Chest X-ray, AP view. Patient: 42 years old, sex M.
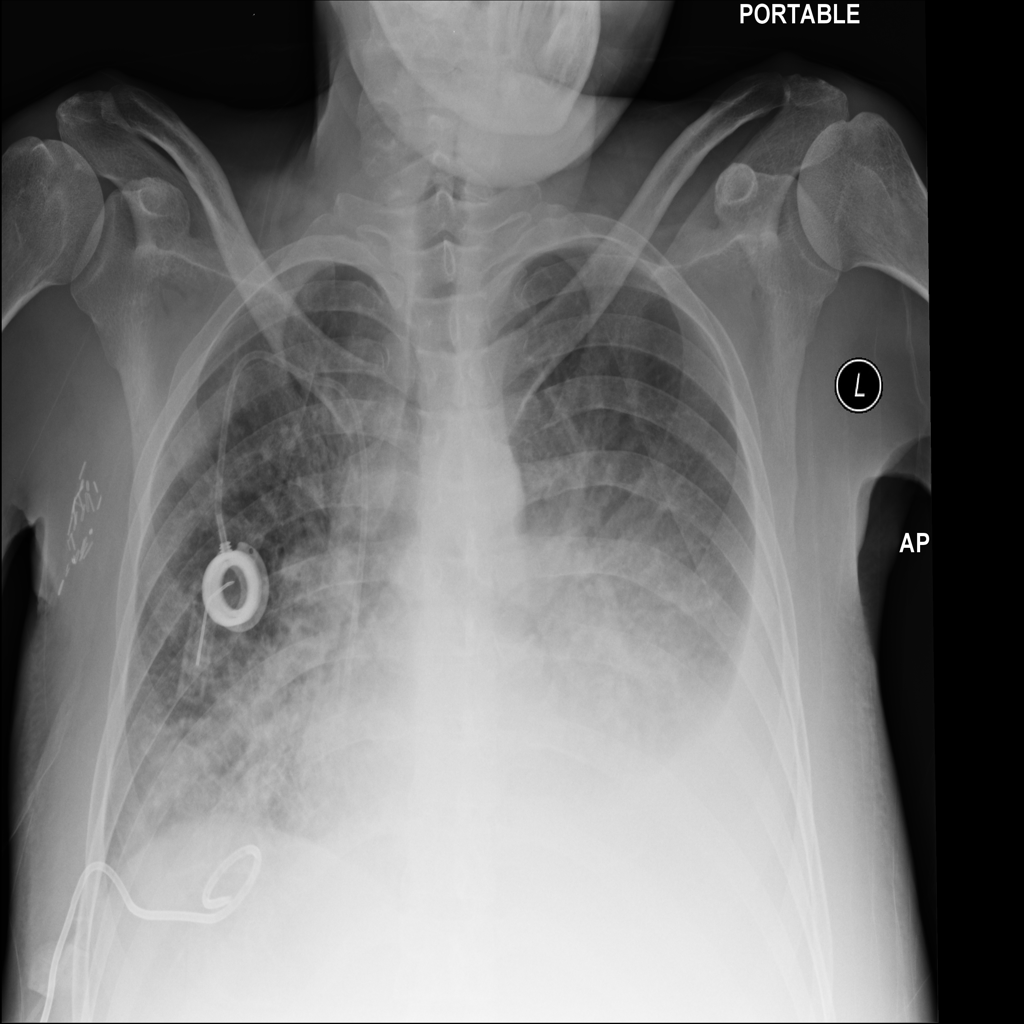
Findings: Effusion, Infiltration